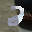
Label: 2